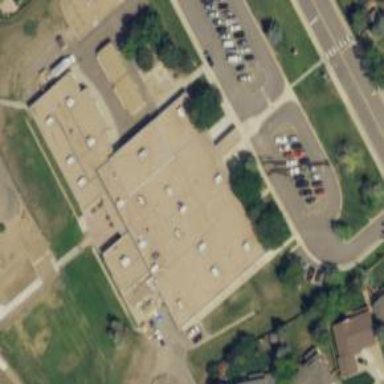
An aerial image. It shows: School.